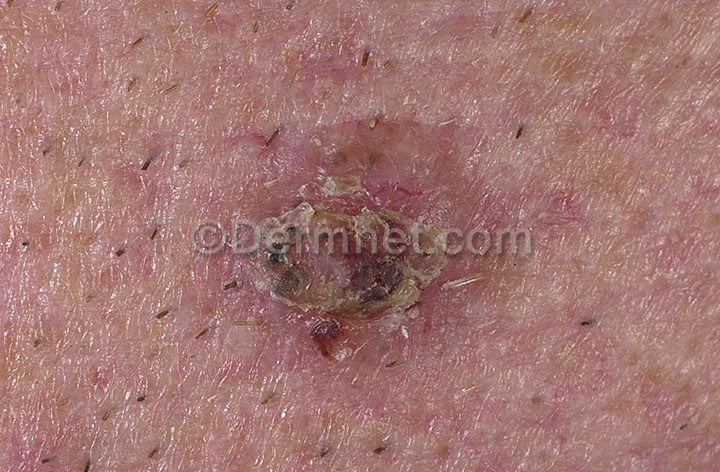
Disease: Actinic Keratosis Basal Cell Carcinoma and other Malignant Lesions